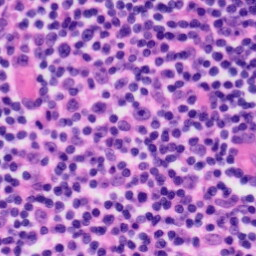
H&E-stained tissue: Tonsil